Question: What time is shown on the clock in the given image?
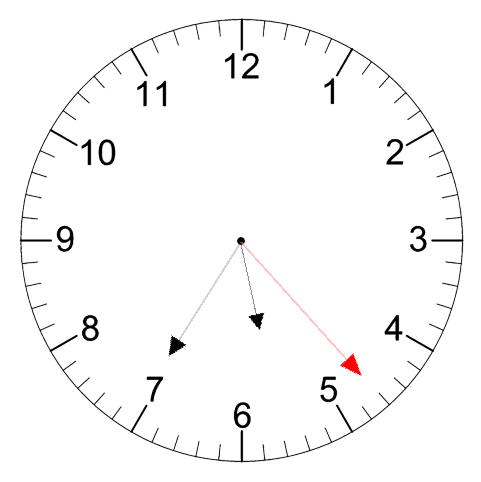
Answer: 05:35:23